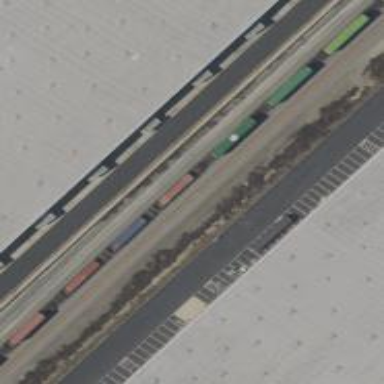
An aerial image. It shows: Railway track.